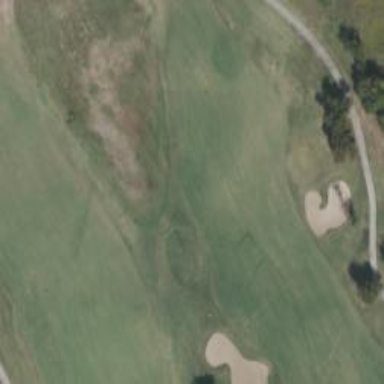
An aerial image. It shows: Grassy golf fairway.